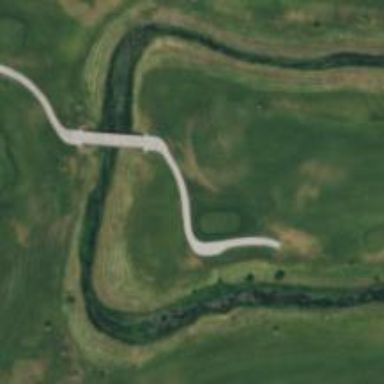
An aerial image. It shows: Path designated for golf carts.